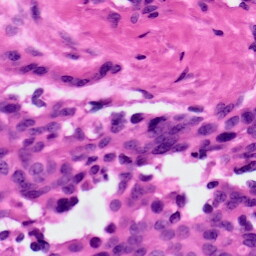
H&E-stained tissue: Ovarian